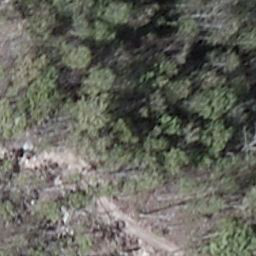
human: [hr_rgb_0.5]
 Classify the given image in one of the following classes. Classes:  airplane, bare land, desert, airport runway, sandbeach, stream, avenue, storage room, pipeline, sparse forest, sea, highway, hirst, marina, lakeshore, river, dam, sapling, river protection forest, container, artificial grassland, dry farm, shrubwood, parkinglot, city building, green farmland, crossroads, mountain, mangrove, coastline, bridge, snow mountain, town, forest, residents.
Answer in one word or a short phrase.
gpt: shrubwood